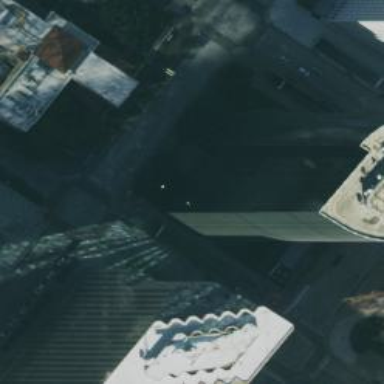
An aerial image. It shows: Office tower.